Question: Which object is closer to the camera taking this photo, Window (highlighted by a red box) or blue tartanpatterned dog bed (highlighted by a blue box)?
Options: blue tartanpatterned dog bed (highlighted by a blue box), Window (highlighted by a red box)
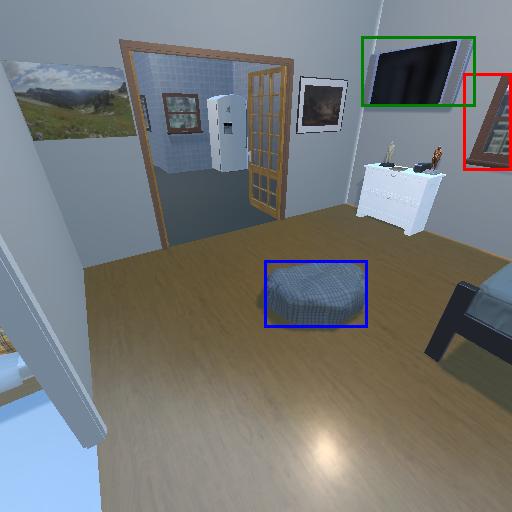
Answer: blue tartanpatterned dog bed (highlighted by a blue box)